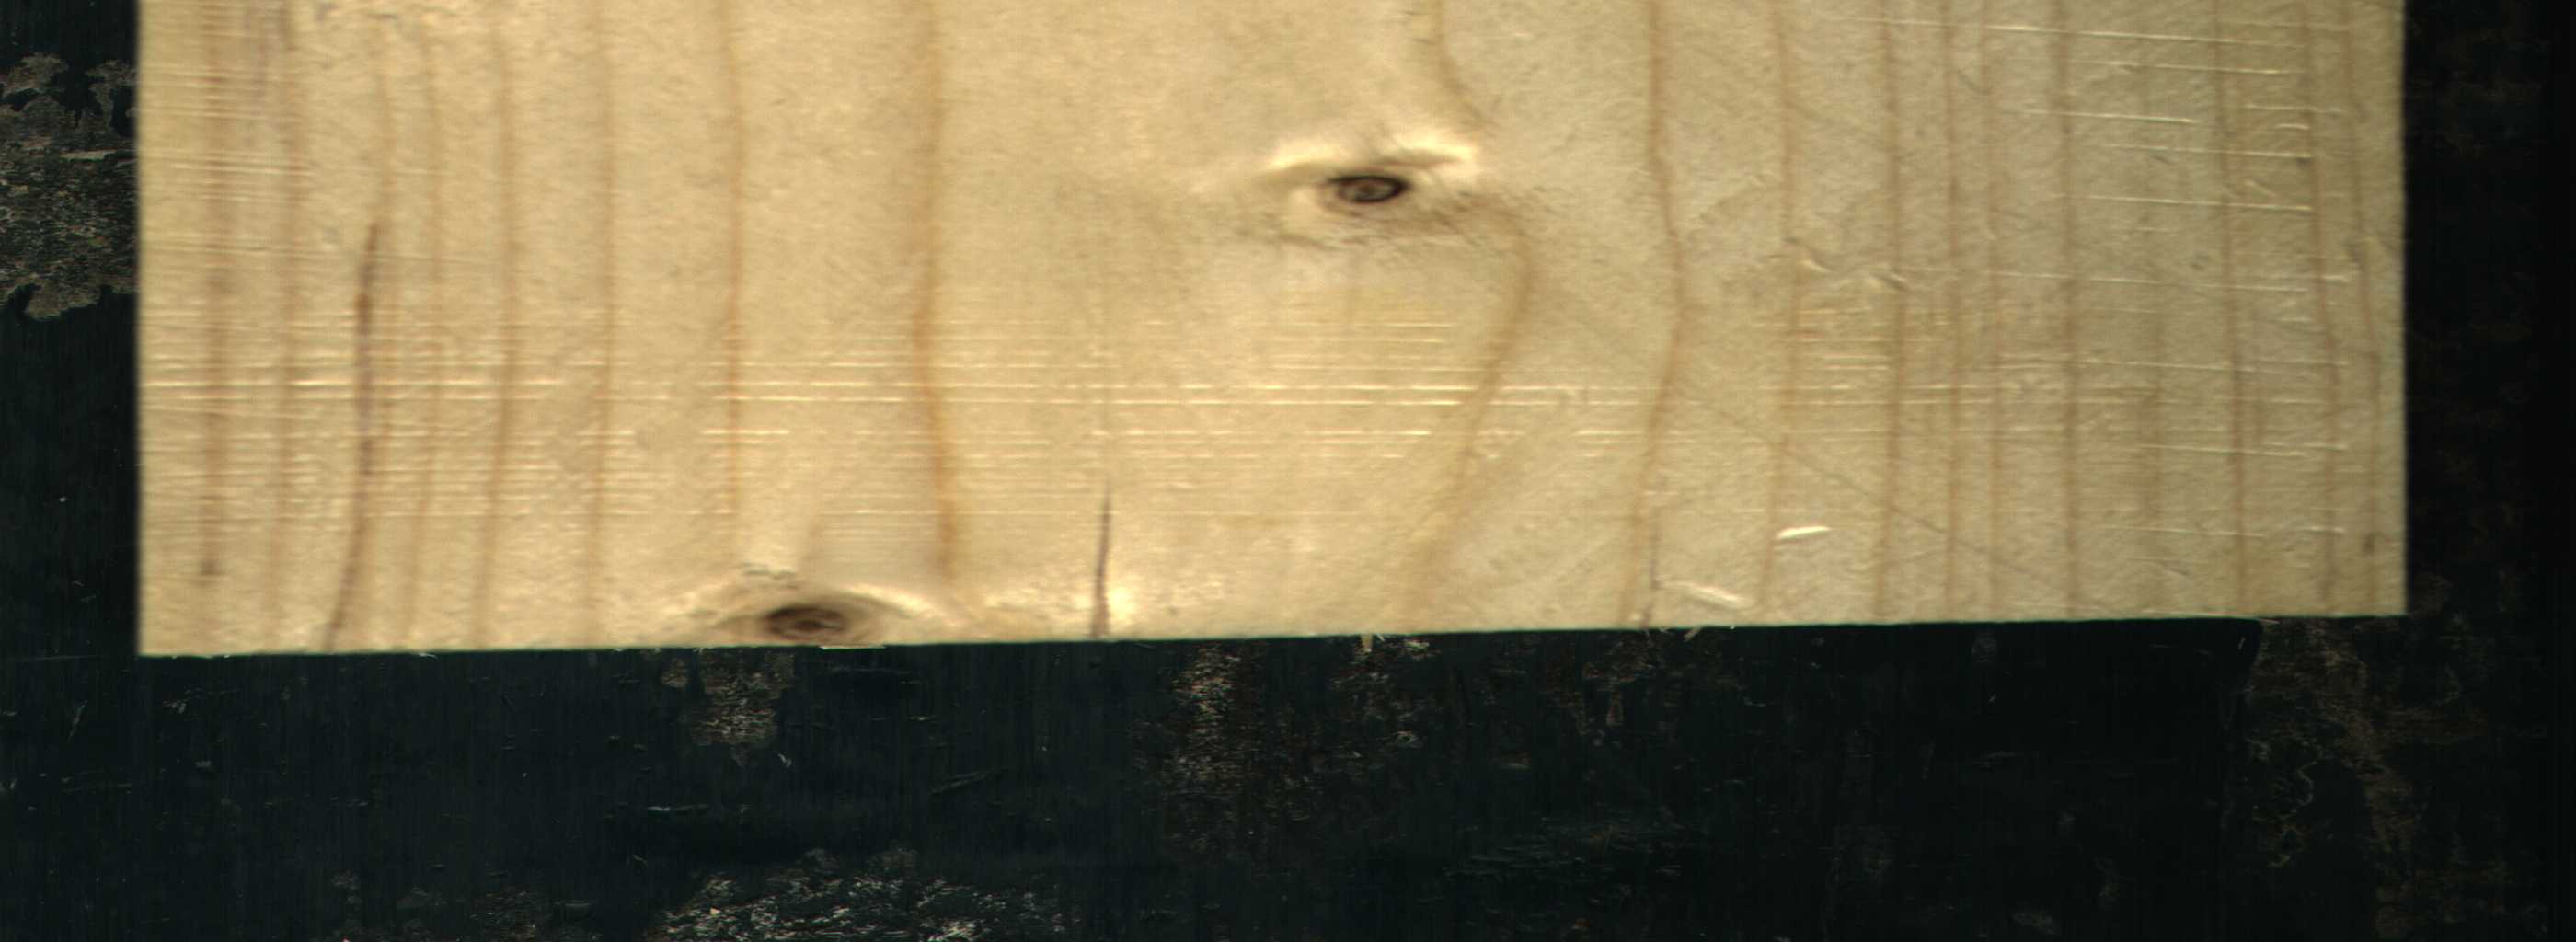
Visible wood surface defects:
Dead_Knot
Live_Knot